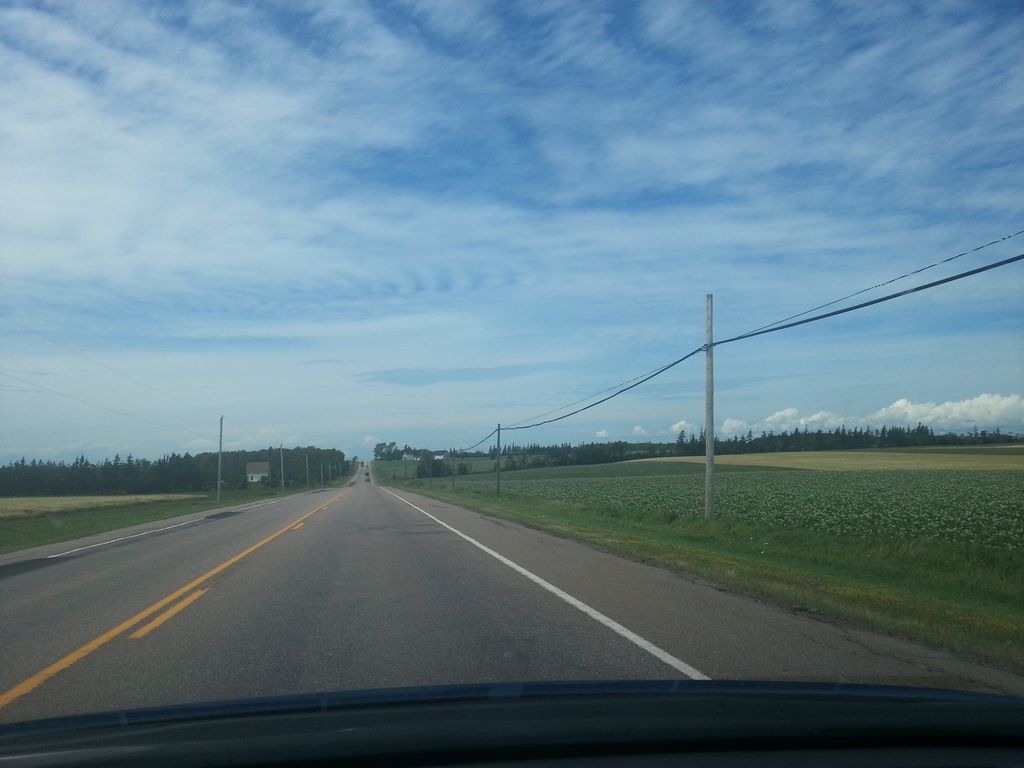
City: charlottetown